Question: ![enter image description here][1]![My Image][2]
HTML
'''
<div id ="data">
<div>DIV1</div>
</div>
'''
Jquery
'''
$(function(){
$("#button").click(function(){
$("#Data").append('<div id="mySecondDiv"></div>');
});
});
'''
As you can See on the Image... I have one button that is adding the Divs to my Div 'id ="data"'. I just want that by default I have only one div , whose width is '100%' at start, and now when I click the button it will add another and now the width of both divs will be adjusted automatically to 50%, and the functionality is goes so on
How can I achieve the adjustment of the width of the Divs?

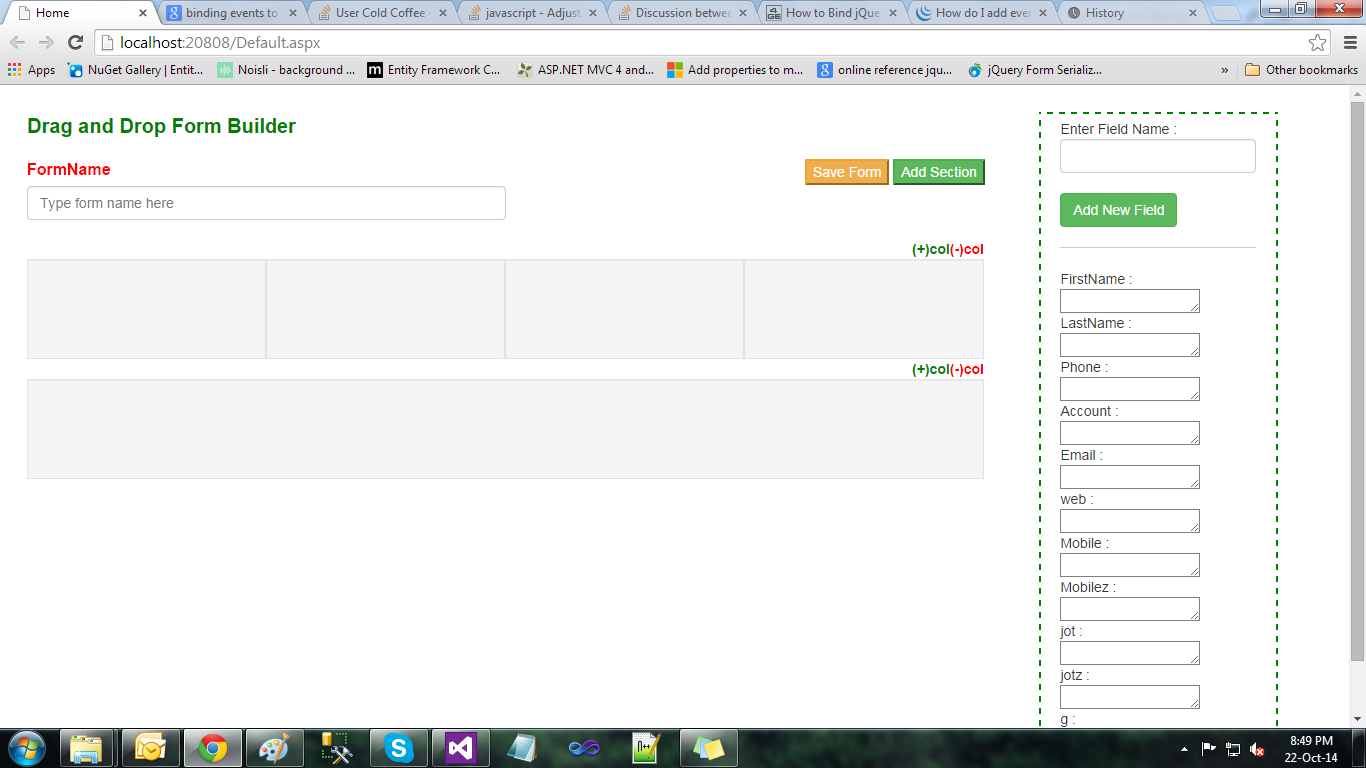
Answer: With CSS you can use this properties:
'''
#data {
width:100%;
display:table;
}
#data > div {
display:table-cell;
width:1%;
}
'''
Check this <URL>